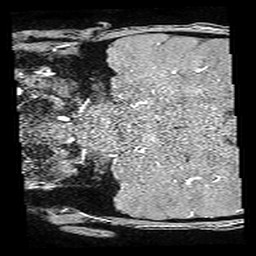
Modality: angio
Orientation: coronal
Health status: ill
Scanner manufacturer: philips
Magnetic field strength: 3 T
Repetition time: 0.018 s
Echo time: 0.003454 s